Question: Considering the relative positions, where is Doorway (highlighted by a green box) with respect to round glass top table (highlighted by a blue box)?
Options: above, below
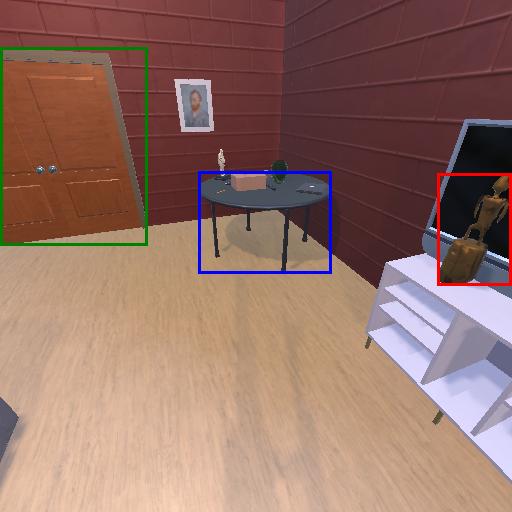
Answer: above